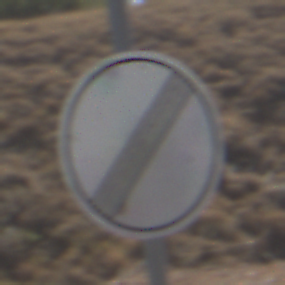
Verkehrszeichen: EndeSaemtlicherBegrenzungen
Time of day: Midday
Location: Outdoor (RoadRail)
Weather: Clear
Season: Summer
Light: Natural